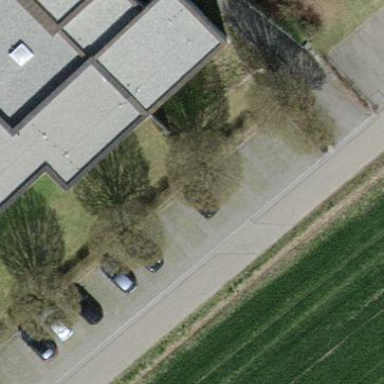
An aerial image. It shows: Parking area with surface.